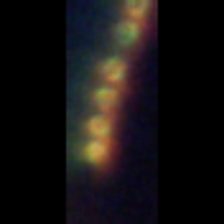
Taxon: Skeletonema
Group: Diatoms